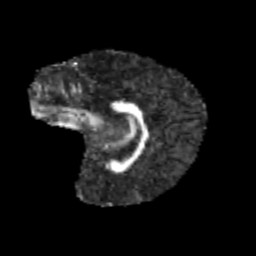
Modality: FA
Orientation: sagittal
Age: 10
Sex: female
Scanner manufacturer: siemens
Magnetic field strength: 3 T
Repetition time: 3.8 s
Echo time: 0.07 s